Question: I have an array list of points in JAVA.
I want to add more points so the path is more dense.
How should I try to do this?
I made this image to explain better

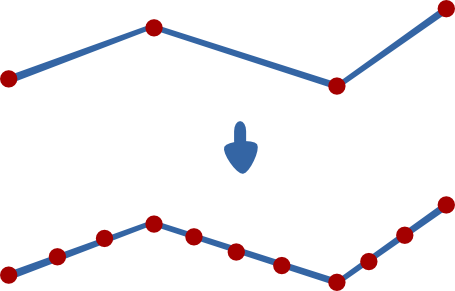
Answer: Let's consider two points from your 2D-polyline A (x1, y1) and B (x2, y2).
We can build straight-line equation using these two points 'A' and 'B'.
The common form of the equation is: 'y = k*x + b', where 'k' and 'b' are constants.
Using 'A' and 'B' coords we build an equation system:
'''
k*x1 + b = y1
k*x2 + b = y2
'''
Solving this equation we get 'k' and 'b' constants and therefore we have the line equation built.
After that, substitute 'X' coordinates to this equation and you get 'Y' coordinates.
So, we need to find dots between A and B.
And we substitute 'x1 + 1' as 'X' to this equation, to get relevant 'Y' coordinate.
After that we substitute 'x1 + 2' as 'X' to this equation to get the relevant 'Y' coordinate and so on, until you get 'X2' coordinate of the dot 'B'.
---
Consider the following example.
We have 'A (2, 2)' and 'B (5, 3)'
Building the equation system:
'''
2 * k + b = 2
5 * k + b = 3
b = 2 - 2 * k
5 * k + 2 - 2 * k = 3
3 * k + 2 = 3
3 * k = 1
k = 1/3
b = 2 - 2/3
b = 4/3
'''
and our A-B line equation is:
'''
y = x/3 + 4/3
'''
let's find dots 'A' and 'B'.
We increase x coordinate of the dot A to 1, and are going to find Y coordinate of that dot.
'''
x = 3
y = 1 + 4/3 = 7/3
'''
Now, get the next dot after that, using 'x = 4'
'''
x = 4
y = 4/3 + 4/3 = 8/3
'''
Dot 'B' has x coordinate equal to 5, just checking:
'''
x = 5
y = 5/3 + 4/3 = 3
correct!
'''
That's it.